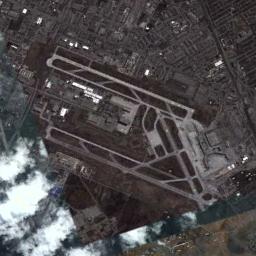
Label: airport